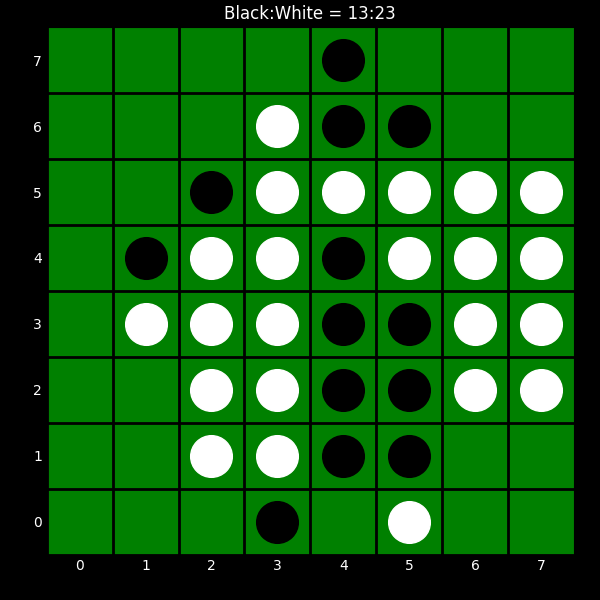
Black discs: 13
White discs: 23